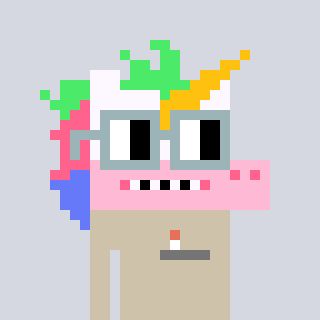
a pixel art character with square dark gray glasses, a unicorn-shaped head and a bege-colored body on a cool background